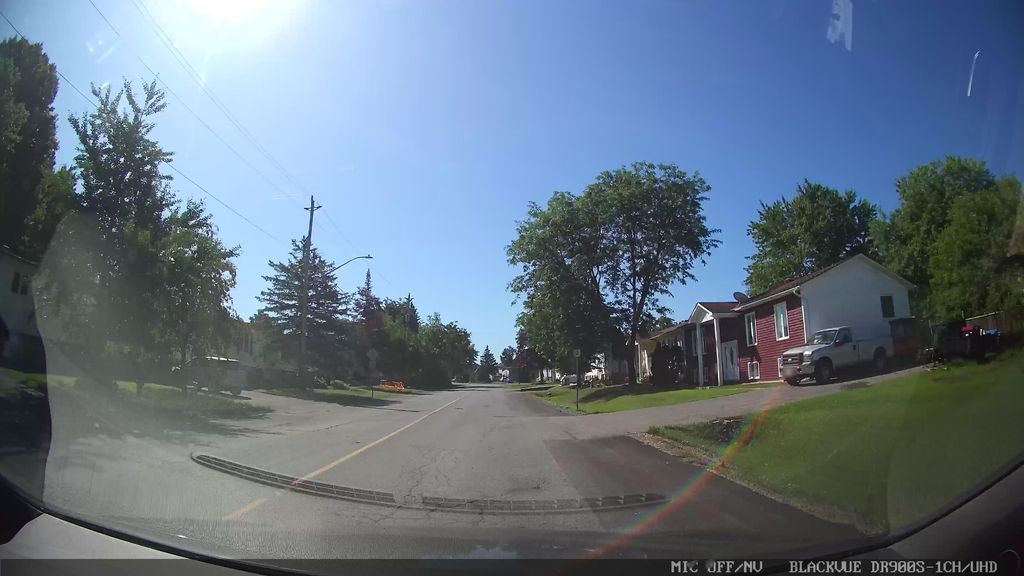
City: ottawa-gatineau